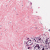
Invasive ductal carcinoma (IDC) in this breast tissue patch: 0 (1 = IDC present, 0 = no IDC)